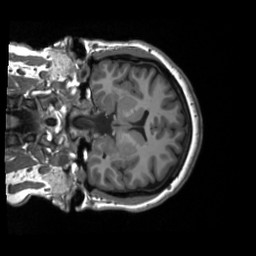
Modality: T1w
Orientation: coronal
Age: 29
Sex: female
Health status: ill
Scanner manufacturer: siemens
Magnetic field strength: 3 T
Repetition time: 2.3 s
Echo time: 0.00201 s